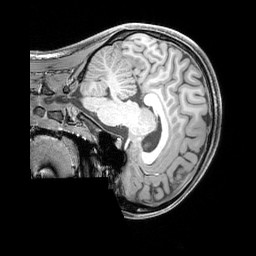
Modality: T1w
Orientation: sagittal
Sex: female
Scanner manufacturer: siemens
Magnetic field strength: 3 T
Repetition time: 2.3 s
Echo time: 0.00226 s